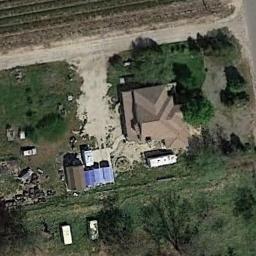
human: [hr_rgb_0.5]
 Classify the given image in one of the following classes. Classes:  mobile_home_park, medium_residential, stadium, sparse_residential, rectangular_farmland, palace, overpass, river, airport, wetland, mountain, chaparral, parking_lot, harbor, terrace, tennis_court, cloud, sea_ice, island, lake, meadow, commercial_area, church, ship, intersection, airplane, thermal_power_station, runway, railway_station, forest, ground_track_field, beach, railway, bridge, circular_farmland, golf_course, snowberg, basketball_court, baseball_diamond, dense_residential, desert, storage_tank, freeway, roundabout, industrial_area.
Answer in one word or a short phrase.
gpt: sparse_residential